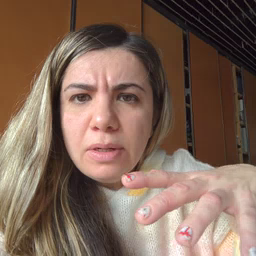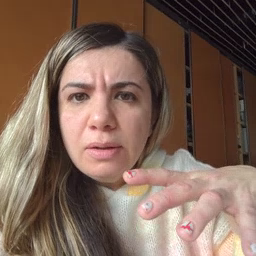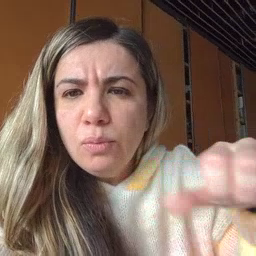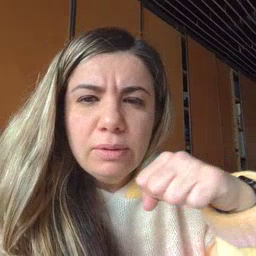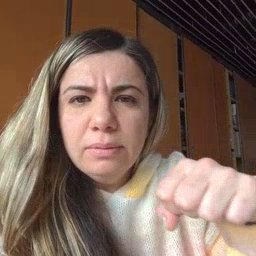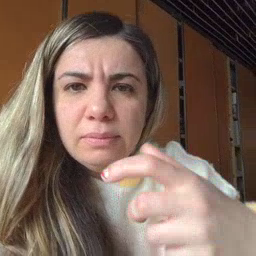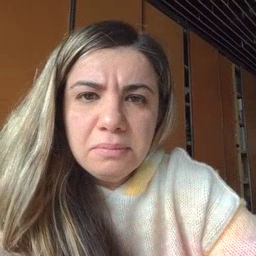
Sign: loud